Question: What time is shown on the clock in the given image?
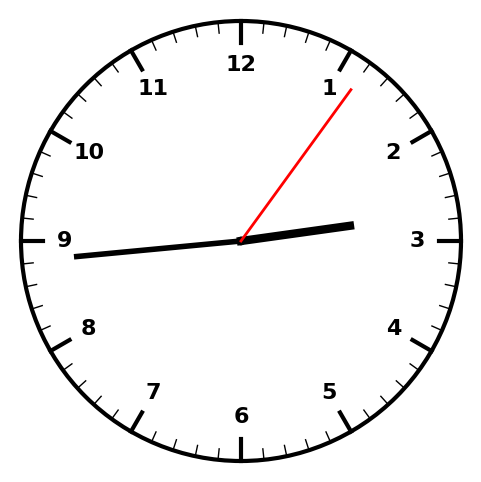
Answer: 02:44:06